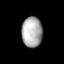
Tissue: lung
Cell type: Epithelial cells
Senescence score: 0.1761
Nuclear area (px): 625
Mean DAPI intensity: 169.362